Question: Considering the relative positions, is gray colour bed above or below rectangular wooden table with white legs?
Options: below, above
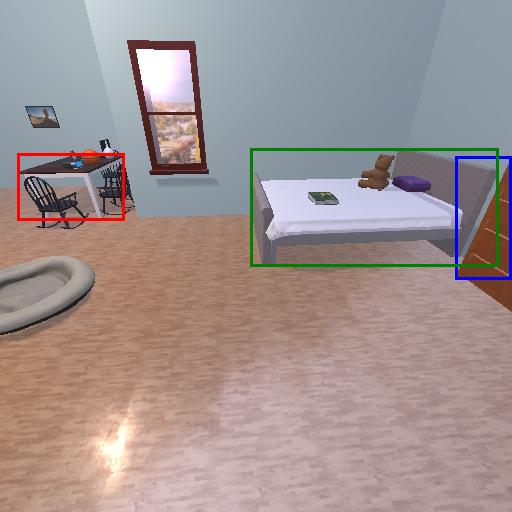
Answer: below